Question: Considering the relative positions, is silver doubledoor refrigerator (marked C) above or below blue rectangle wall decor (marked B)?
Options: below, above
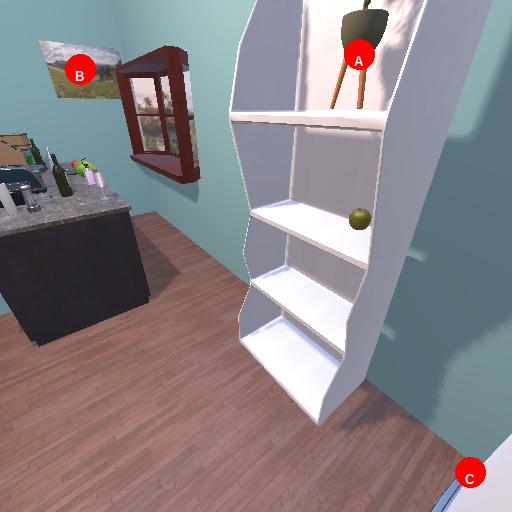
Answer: below